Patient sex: M
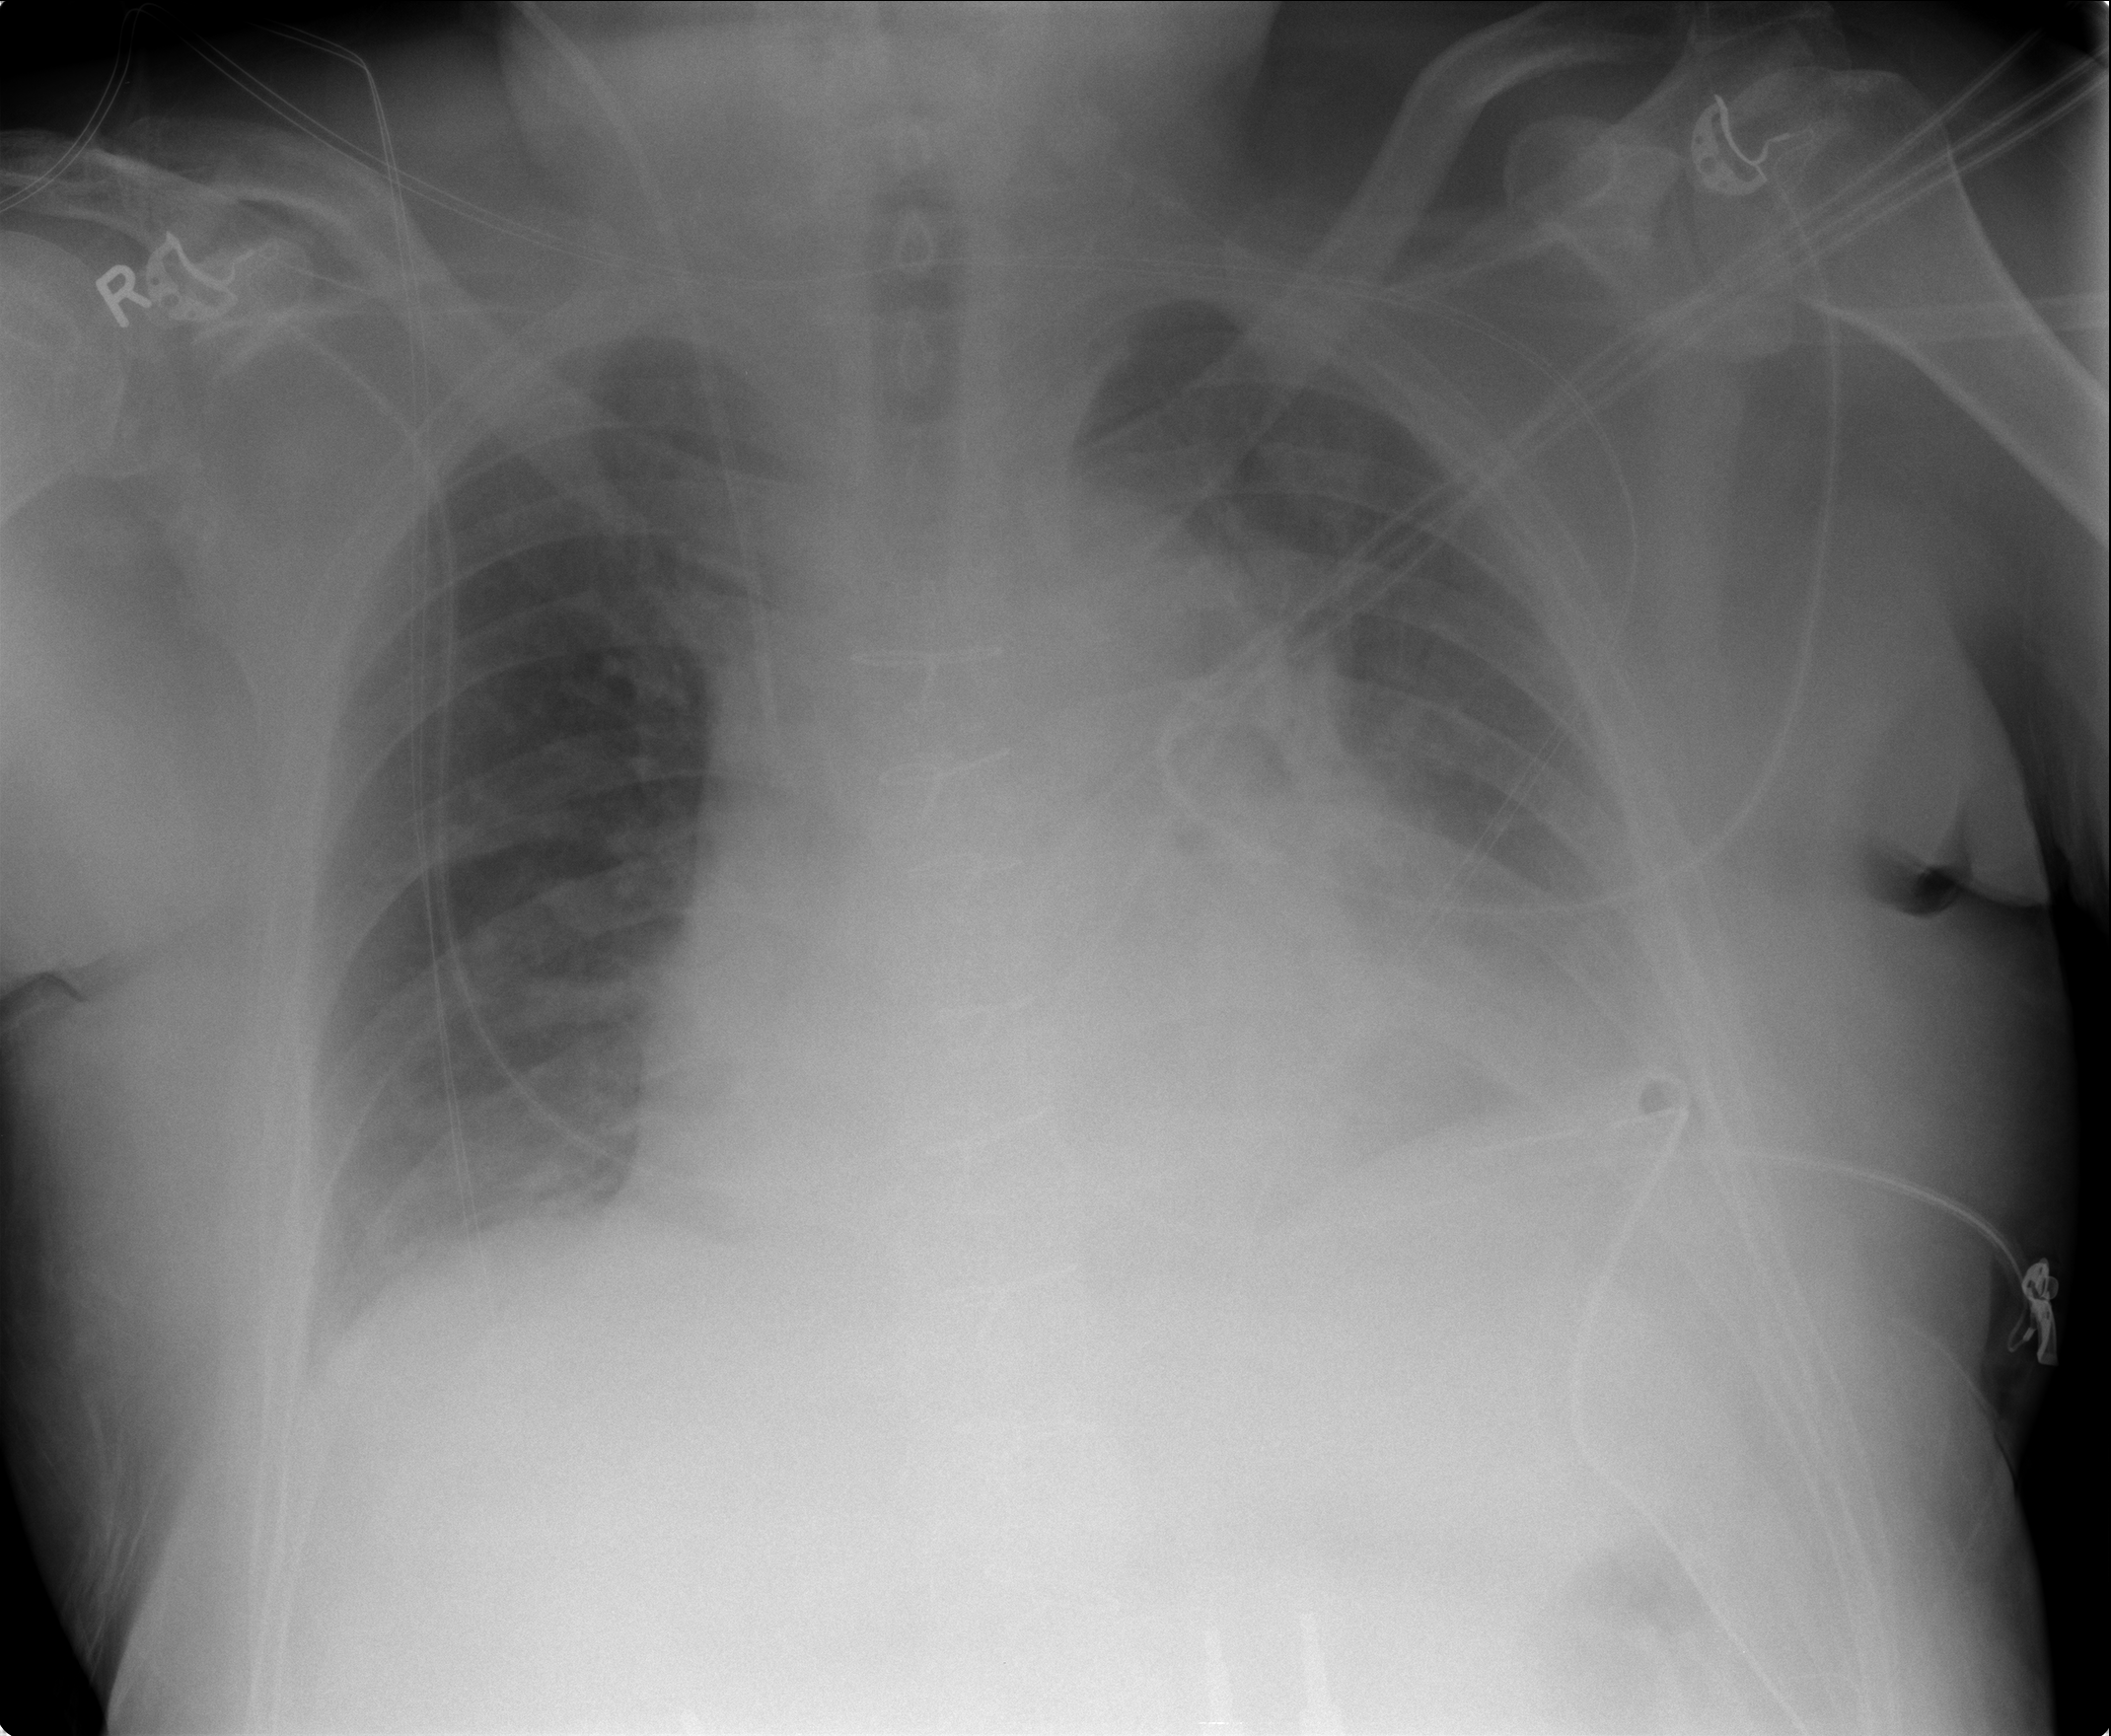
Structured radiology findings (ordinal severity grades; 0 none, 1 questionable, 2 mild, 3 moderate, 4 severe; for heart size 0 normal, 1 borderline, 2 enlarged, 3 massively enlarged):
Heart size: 0
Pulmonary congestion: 0
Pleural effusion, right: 0
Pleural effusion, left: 2
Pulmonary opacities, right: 0
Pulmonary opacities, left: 0
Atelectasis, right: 0
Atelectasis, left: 2